Interaction volume radius: 10 \u00c5
Interaction volume height: 15 \u00c5
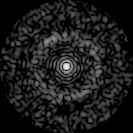
Disorder parameter: 0.8337